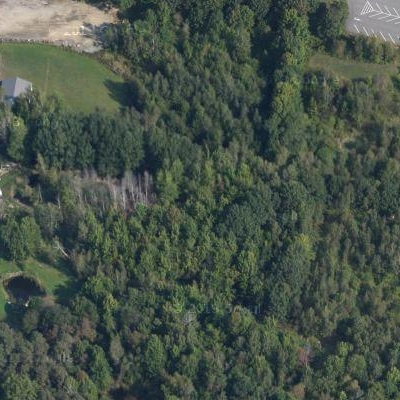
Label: eForest